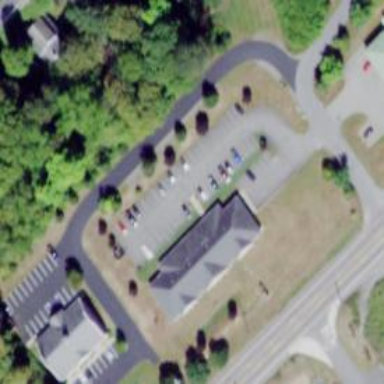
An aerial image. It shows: Commercial building.